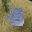
Label: 3